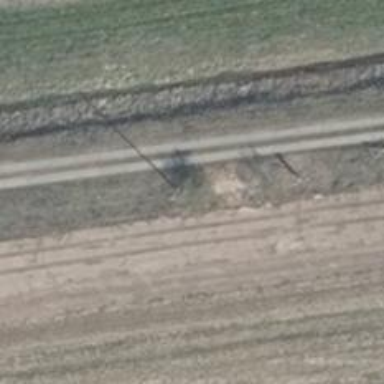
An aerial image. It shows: Power pole.